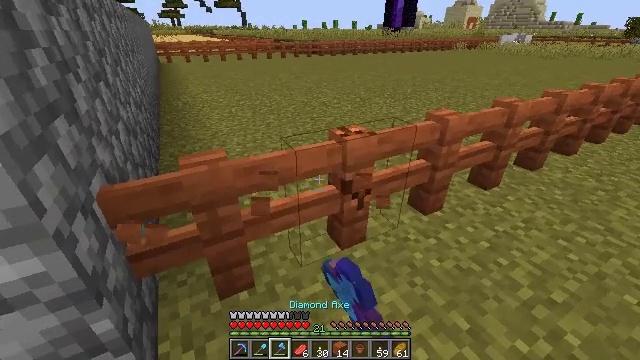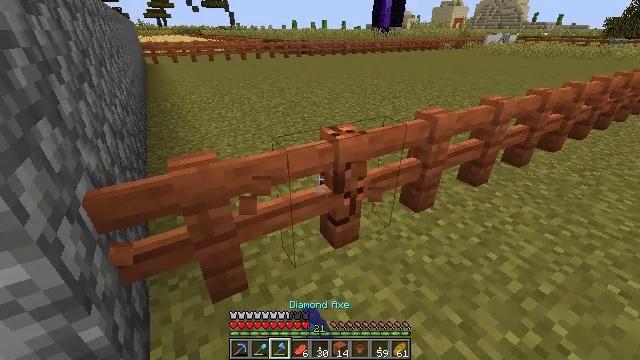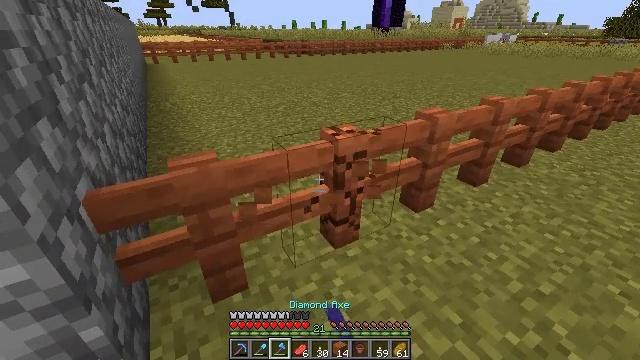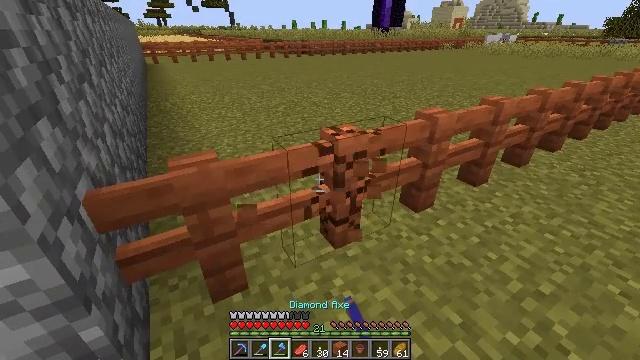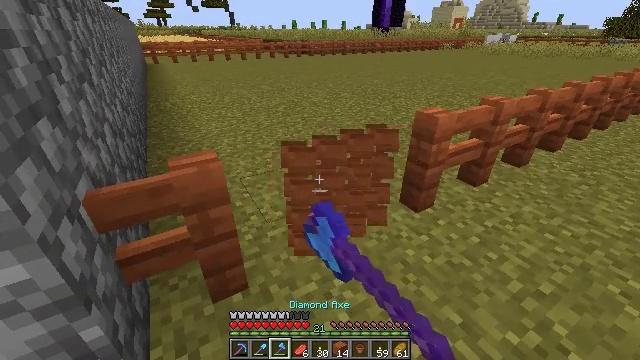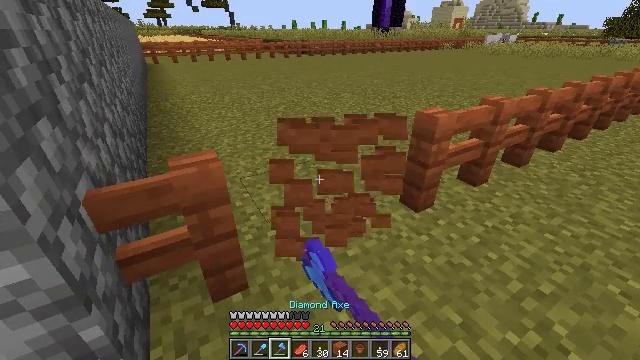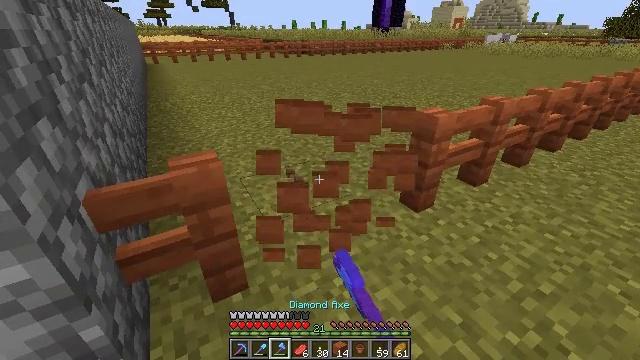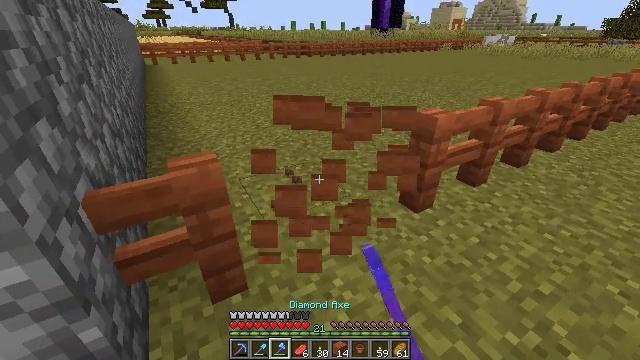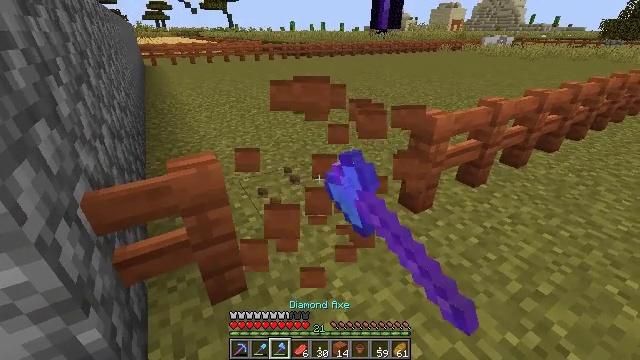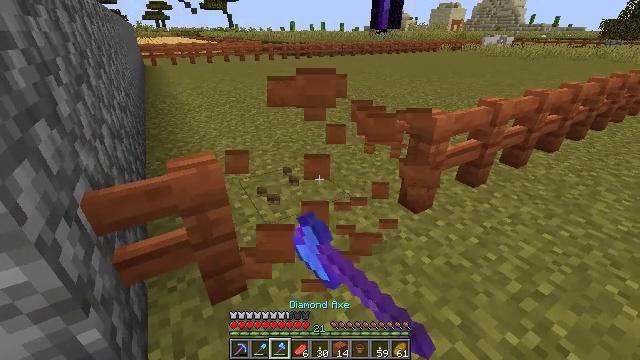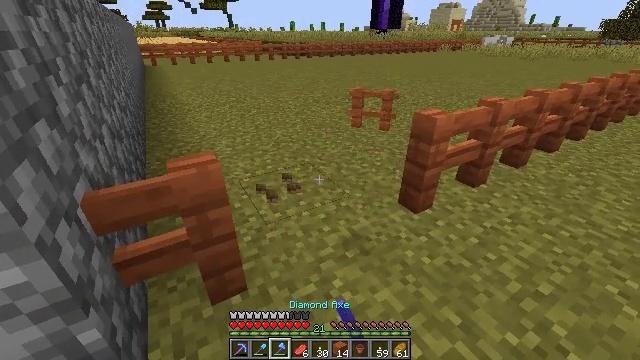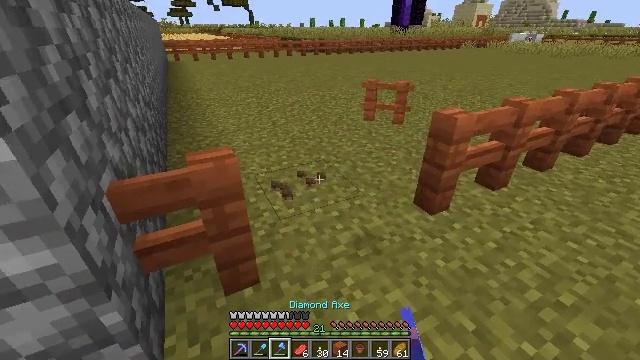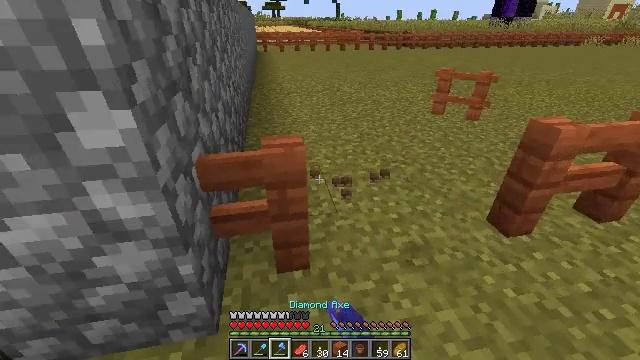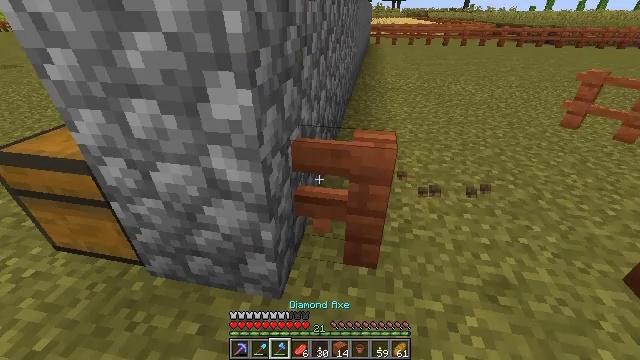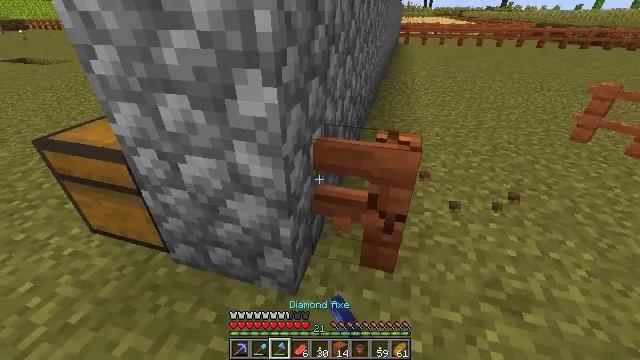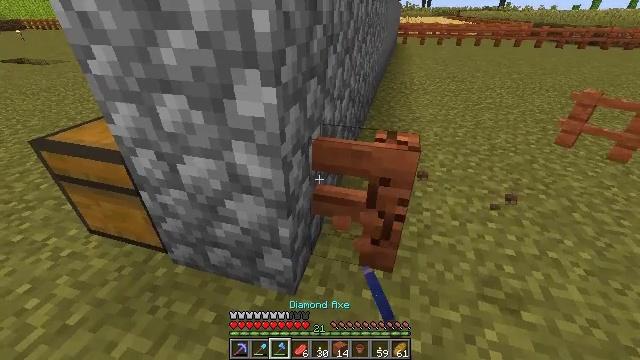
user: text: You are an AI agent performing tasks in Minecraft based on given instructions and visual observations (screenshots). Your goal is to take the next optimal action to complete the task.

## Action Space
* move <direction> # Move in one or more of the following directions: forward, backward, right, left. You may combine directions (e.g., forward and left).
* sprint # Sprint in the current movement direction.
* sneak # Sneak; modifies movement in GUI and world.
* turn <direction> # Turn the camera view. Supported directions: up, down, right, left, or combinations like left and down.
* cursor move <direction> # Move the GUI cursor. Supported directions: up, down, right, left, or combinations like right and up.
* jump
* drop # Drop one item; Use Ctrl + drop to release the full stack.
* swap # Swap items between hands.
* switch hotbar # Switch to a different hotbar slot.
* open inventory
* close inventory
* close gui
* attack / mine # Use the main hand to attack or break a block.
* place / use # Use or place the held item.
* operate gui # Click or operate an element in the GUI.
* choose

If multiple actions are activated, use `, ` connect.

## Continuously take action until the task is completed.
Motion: motion action
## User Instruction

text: Mine the acacia fence.
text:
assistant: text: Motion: turn right, attack / mine
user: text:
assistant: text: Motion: attack / mine
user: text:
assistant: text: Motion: attack / mine
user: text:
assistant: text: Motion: attack / mine
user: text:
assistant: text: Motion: attack / mine
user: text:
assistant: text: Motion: attack / mine
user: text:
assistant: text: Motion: attack / mine
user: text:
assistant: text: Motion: attack / mine
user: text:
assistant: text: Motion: attack / mine
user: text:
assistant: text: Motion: attack / mine
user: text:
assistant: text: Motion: turn left, attack / mine
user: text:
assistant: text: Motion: turn left and down, attack / mine
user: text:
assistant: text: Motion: turn left and down, attack / mine
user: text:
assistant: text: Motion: turn left, attack / mine
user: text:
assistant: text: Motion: attack / mine
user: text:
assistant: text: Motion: attack / mine
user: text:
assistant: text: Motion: attack / mine
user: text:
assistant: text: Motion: attack / mine
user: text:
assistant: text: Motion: attack / mine
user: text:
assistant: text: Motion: turn right, attack / mine
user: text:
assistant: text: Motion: turn right, attack / mine
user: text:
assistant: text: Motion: turn right, attack / mine
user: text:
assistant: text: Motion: turn right, attack / mine
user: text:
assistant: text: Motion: attack / mine
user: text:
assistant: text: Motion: move forward, turn right and up, attack / mine
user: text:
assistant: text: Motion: move forward, turn right and up
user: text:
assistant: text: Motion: move forward, turn right and up
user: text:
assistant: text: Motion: move forward, turn right
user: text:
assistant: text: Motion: move forward, turn right
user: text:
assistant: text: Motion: move forward, turn right